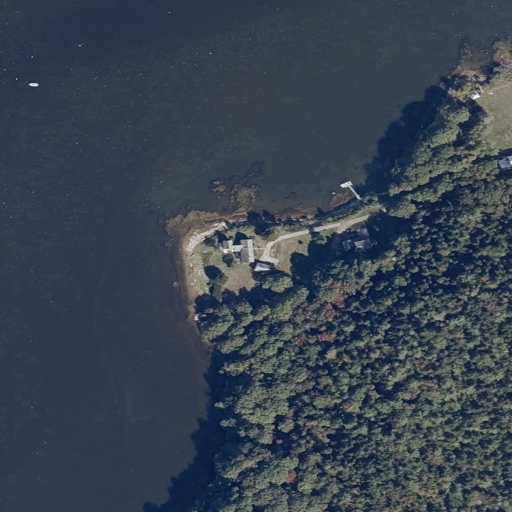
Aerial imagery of cape in Maine named Sabino Head containing open water, evergreen forest, herbaceous wetlands, open development, low intensity development, grassland, medium intensity development, and mixed forest